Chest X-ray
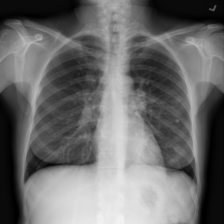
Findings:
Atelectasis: negative
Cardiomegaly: negative
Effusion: negative
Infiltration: positive
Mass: negative
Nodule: negative
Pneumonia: negative
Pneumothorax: negative
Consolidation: negative
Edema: negative
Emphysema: negative
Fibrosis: negative
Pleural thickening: negative
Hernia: negative